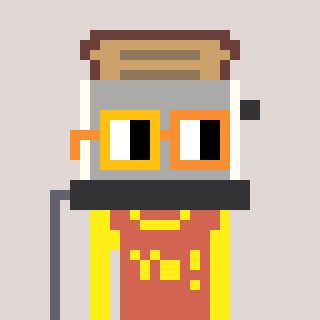
a pixel art character with square yellow and orange glasses, a toaster-shaped head and a peachy-colored body on a warm background